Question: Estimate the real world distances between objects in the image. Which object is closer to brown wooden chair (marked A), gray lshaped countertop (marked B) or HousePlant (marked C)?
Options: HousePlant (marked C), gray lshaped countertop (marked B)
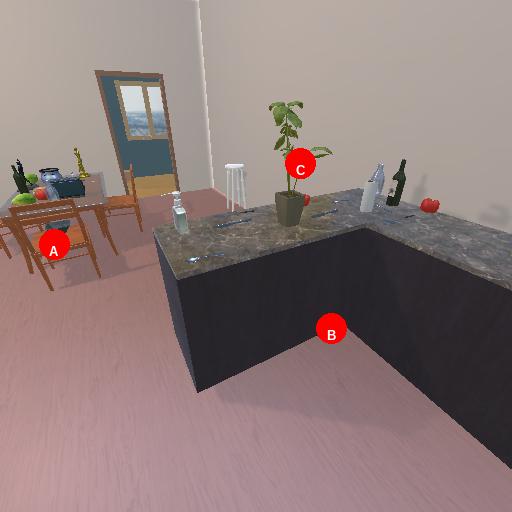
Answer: HousePlant (marked C)